Brain MRI, t1w sequence, axial 2D slice.
Patient: age 52, sex F, weight 75 kg, height 1.65 m
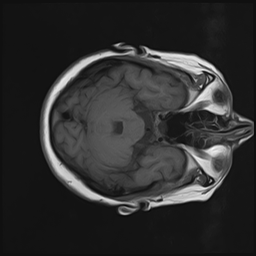